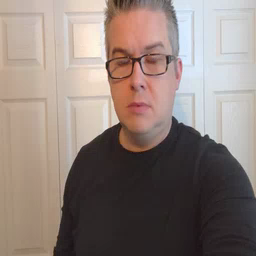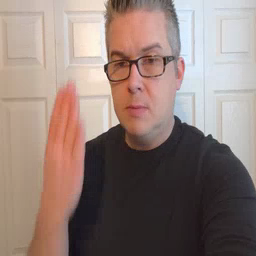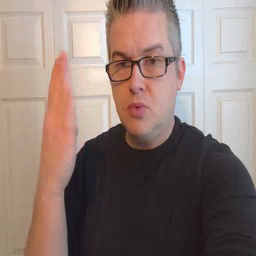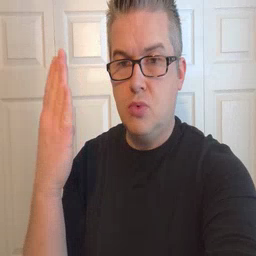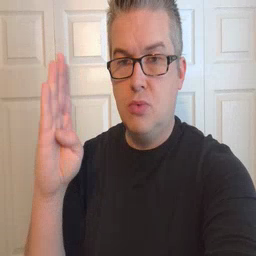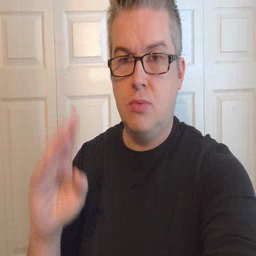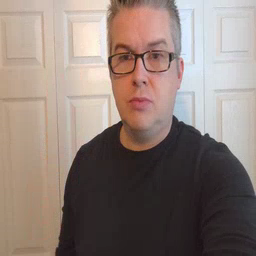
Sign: blue